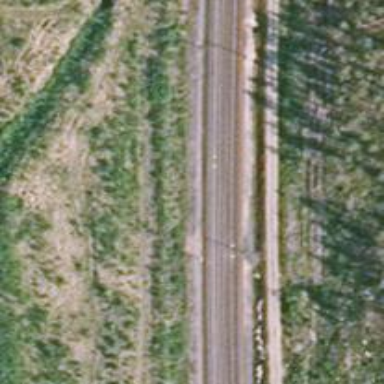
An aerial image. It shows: Railway with continuous electrified contact lines.